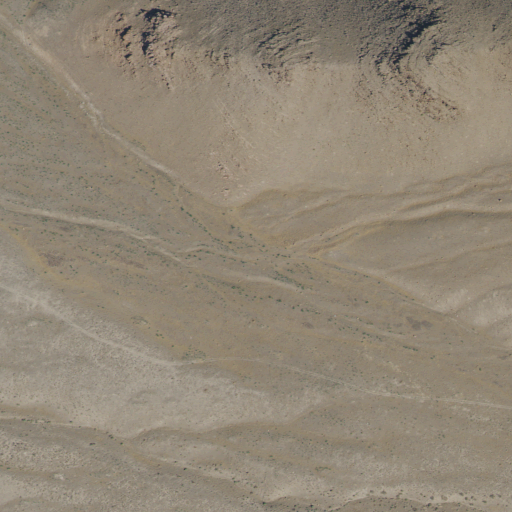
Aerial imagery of valley in Utah named Red Canyon containing grassland and shrub